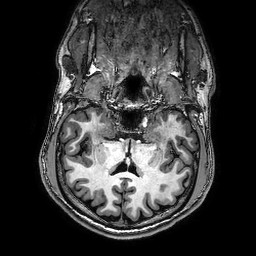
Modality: T1w
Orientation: sagittal
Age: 37
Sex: male
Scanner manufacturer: philips
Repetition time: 0.00817 s
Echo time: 0.00375 s